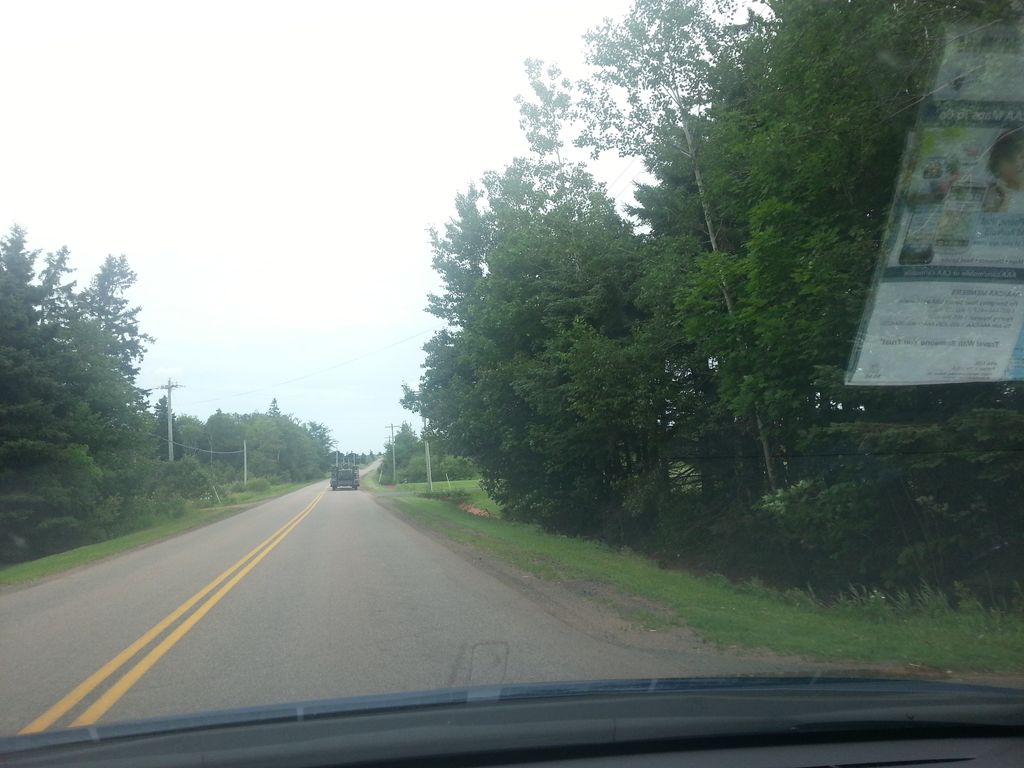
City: charlottetown